【题型】解答题　【知识点】解析几何　【难度】easy
已知双曲线 \(C: \frac{x^2}{a^2} - \frac{y^2}{b^2} = 1\ (a > 0, b > 0)\) 的离心率 \(e = 2\)，左顶点 \(A(-1,0)\)，过 \(C\) 的右焦点 \(F\) 作与 \(x\) 轴不重合的直线 \(l\)，交 \(C\) 于 \(P\)、\(Q\) 两点。

(1) 求双曲线 \(C\) 的方程；

(2) 求证：直线 \(AP\)、\(AQ\) 的斜率之积为定值；

(3) 设 \(\overrightarrow{PF} = \lambda \overrightarrow{FQ}\)，试问：在 \(x\) 轴上是否存在定点 \(T\)，使得 \(\overrightarrow{TF} \perp (\overrightarrow{TP} - \lambda \overrightarrow{TQ})\) 恒成立？若存在，求出点 \(T\) 的坐标；若不存在，说明理由。
【解答】
【详解】（1）设双曲线的半焦距为 \(c\)。

由题意知 \(a = 1\)，\(c = ea = 2\)，

故 \(b^2 = c^2 - a^2 = 3\)，

因此 \(C: x^2 - \frac{y^2}{3} = 1\)。

（2）由题意知 \(F(2,0)\)，设直线 \(l: x = my + 2\)，

与双曲线方程联立得 \((3m^2 - 1)y^2 + 12my + 9 = 0\)。

设 \(P(x_1,y_1)\)、\(Q(x_2,y_2)\)，则
\[
\begin{cases}
y_1 + y_2 = -\dfrac{12m}{3m^2 - 1}, \\
y_1y_2 = \dfrac{9}{3m^2 - 1}.
\end{cases}
\]

故直线 \(AP\)、\(AQ\) 的斜率之积为
\[
\frac{y_1}{x_1 + 1} \cdot \frac{y_2}{x_2 + 1} = \frac{y_1y_2}{(my_1 + 3)(my_2 + 3)} = \frac{y_1y_2}{m^2y_1y_2 + 3m(y_1 + y_2) + 9}
= \frac{\dfrac{9}{3m^2 - 1}}{-\dfrac{9m^2}{3m^2 - 1} + 3m \cdot \dfrac{-12m}{3m^2 - 1} + 9} = -1\]

（3）由题意知 \((2 - x_1, -y_1) = \lambda(x_2 - 2, y_2)\)，得 \(\lambda = -\frac{y_1}{y_2}\)。

设 \(T(t,0)\)，则 \(\overrightarrow{TP} - \lambda \overrightarrow{TQ} =( (x_1 - t) - \lambda(x_2 - t), y_1 - \lambda y_2\))。

\(\overrightarrow{AF} \perp (\overrightarrow{TP} - \lambda \overrightarrow{TQ})\) 即 \(\overrightarrow{AF} \cdot (\overrightarrow{TP} - \lambda \overrightarrow{TQ}) = 0\)。

由于 \(\overrightarrow{AF} = (3,0)\)，上式即 \((x_1 - t) - \lambda(x_2 - t) = 0\)，解得 \(t = \frac{x_1 - \lambda x_2}{1 - \lambda}\)。

利用(*)式，得
\[
t = \frac{x_1y_2 + x_2y_1}{y_1 + y_2} = \frac{2my_1y_2 + 2(y_1 + y_2)}{y_1 + y_2} = 2m \cdot \frac{9}{-12m} + 2 = \frac{1}{2},
\]
因此存在定点 \(T\left(\frac{1}{2}, 0\right)\) 满足题目要求。

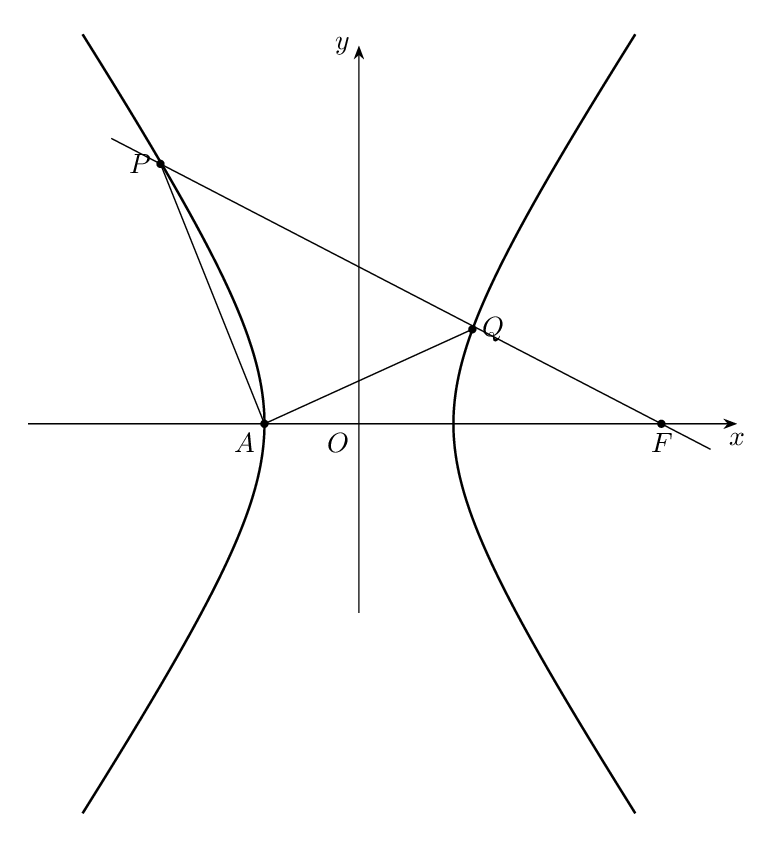